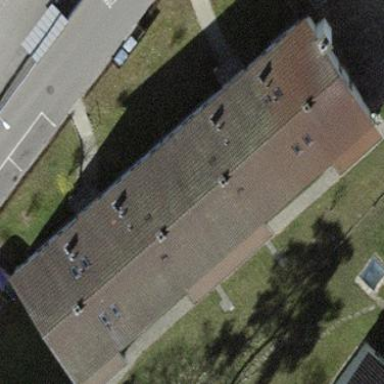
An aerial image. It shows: Gabled apartment building with roof made of tiles. The building has wheat-colored facade and the roof is rosy brown shade.